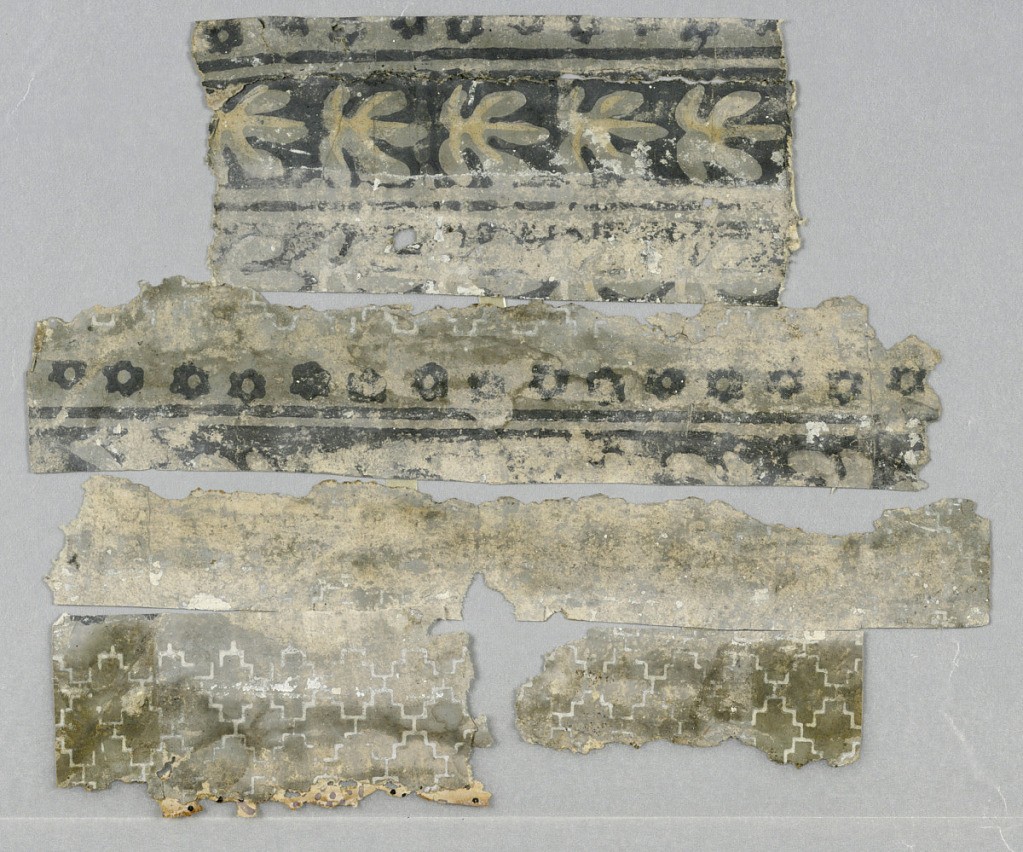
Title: Sidewall - fragment
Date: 1820–50
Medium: Block-printed on joined sheets
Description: Stripe of gray leaves with white veining surrounded by black strip, edged on either side by black simplified rosettes; alternates with diamond diaper of stepped white lines.